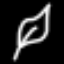
Label: leaf